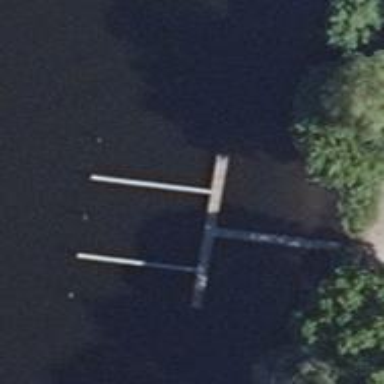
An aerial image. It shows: Man-made pier.